高一 · 立体几何学
如图是某简单组合体的三视图, 则该组合体的体积为

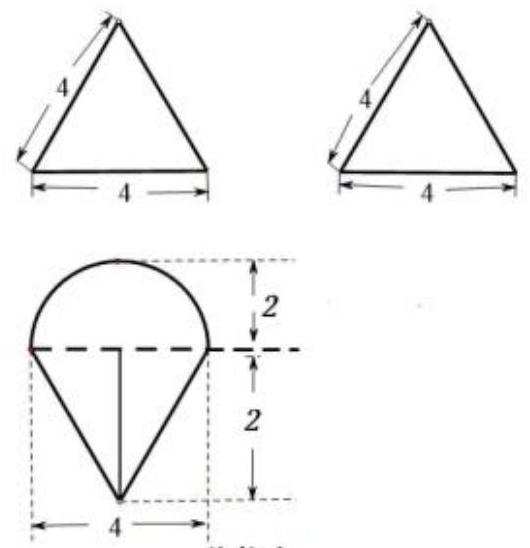
A. $\frac{4 \sqrt{3}}{3}(\pi+2)$
B. $\frac{4 \sqrt{3}}{3}(\pi+1)$
C. $\frac{8 \sqrt{3}}{3}(\pi+2)$
D. $\frac{8 \sqrt{3}}{3}(\pi+1)$
答案: A
解析: 【分析】

根据三视图可得该几何体是一个半圆雉和三棱雉形成的组合体, 根据底面积和高即可求得体积.

【详解】

由三视图可得该几何体是一个半圆锥与三棱雉形成的组合体,

该雉体的高为 $2 \sqrt{3}$, 底面半圆的半径为 2 , 底面三角形底边长为 4 , 高为 2 ,

所以该几何体的体积为 $V=\frac{1}{3} \times \frac{1}{2} \times \pi \times 2^{2} \times 2 \sqrt{3}+\frac{1}{3} \times \frac{1}{2} \times 4 \times 2 \times 2 \sqrt{3}=\frac{4 \sqrt{3}}{3}(\pi+2)$.

故选: A

【点睛】

此题考查求锥体体积, 关键在于准确识别三视图, 根据三视图求出底面积和锥体的高, 根据公式求解体积.